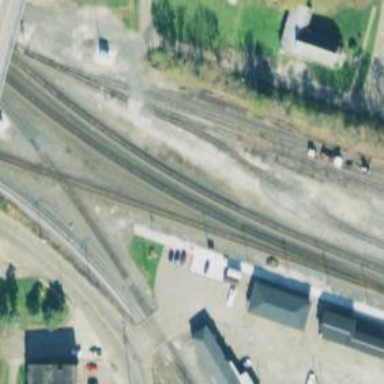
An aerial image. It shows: Railway track.